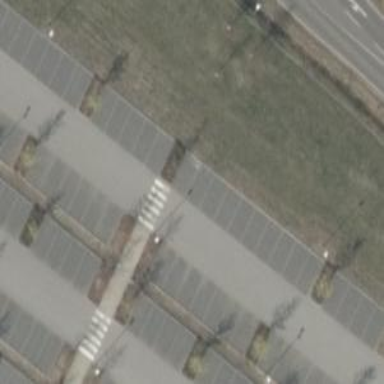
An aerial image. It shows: Parking aisle designated as service road.